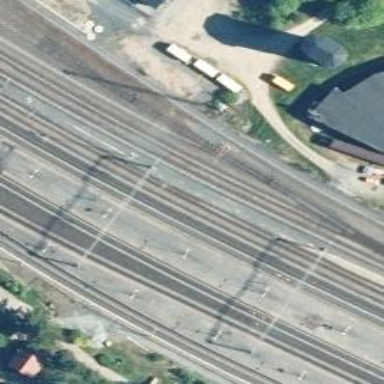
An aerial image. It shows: Wedge is used for the railway derail.